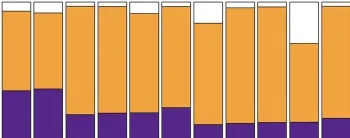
(E) Proportion of sequencing reads matching Beta or Delta VOC for the lineage defining mutations. Orange bars represent Beta VOC and purple bars represent Delta VOC. White bars represent the proportion of reads matching neither Beta nor Delta VOC.
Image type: chart (chart)